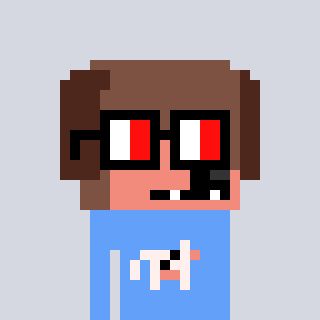
a pixel art character with square glasses with black frames and red eyes, a dog-shaped head and a blue-colored body on a cool background